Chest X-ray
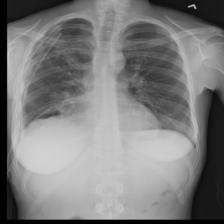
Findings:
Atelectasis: negative
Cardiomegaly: negative
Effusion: negative
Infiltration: negative
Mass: negative
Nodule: negative
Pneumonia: negative
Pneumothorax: negative
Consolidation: negative
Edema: negative
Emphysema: negative
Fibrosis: negative
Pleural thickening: negative
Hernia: negative